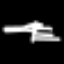
Label: chair